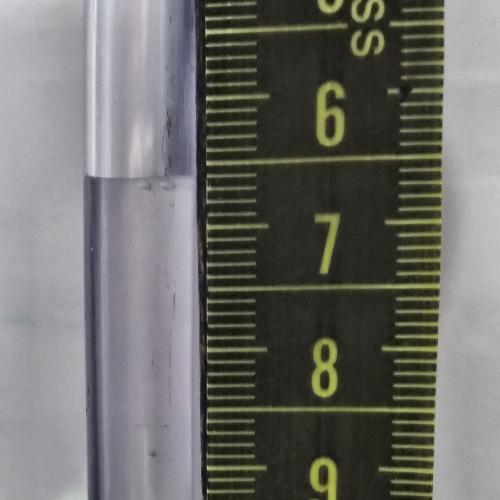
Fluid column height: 6.6 cm